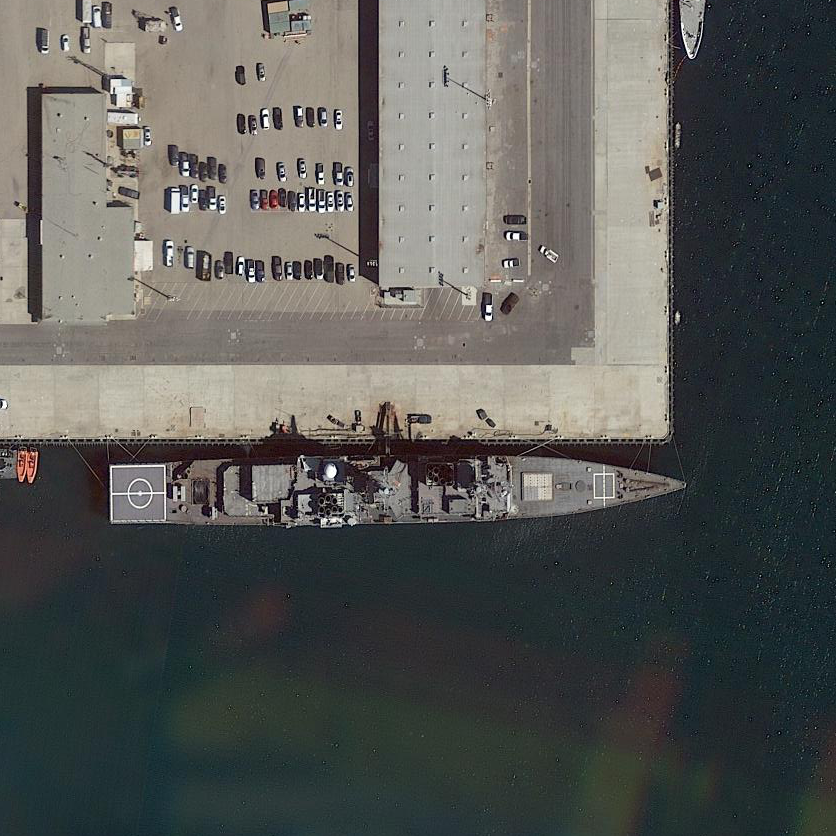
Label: Ticonderoga-class_cruiser